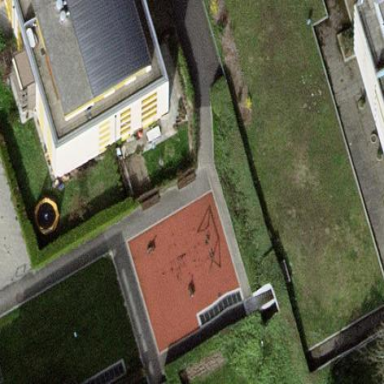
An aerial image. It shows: Playground area for leisure activities on the land.